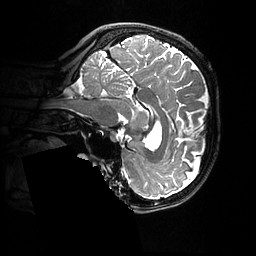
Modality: T2w
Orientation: sagittal
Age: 51
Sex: female
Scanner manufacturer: ge
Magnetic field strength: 3 T
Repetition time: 3.202 s
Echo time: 0.06562 s